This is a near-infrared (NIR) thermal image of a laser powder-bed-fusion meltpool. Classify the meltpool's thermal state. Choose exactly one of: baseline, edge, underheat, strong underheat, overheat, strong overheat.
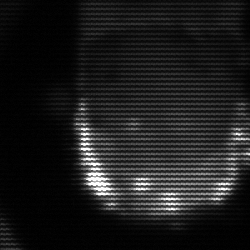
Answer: baseline